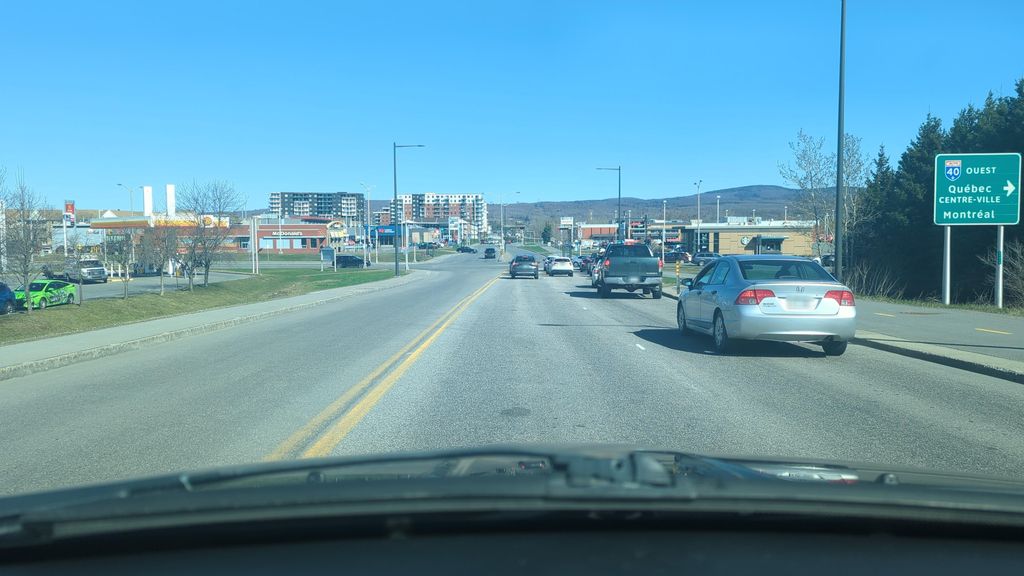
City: quebec_city